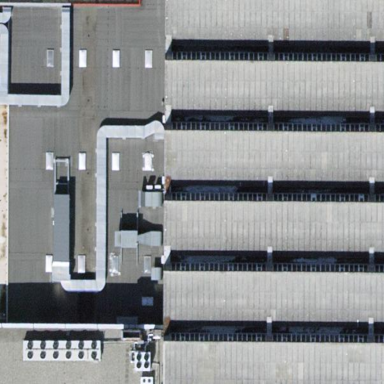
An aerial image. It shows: Industrial building.